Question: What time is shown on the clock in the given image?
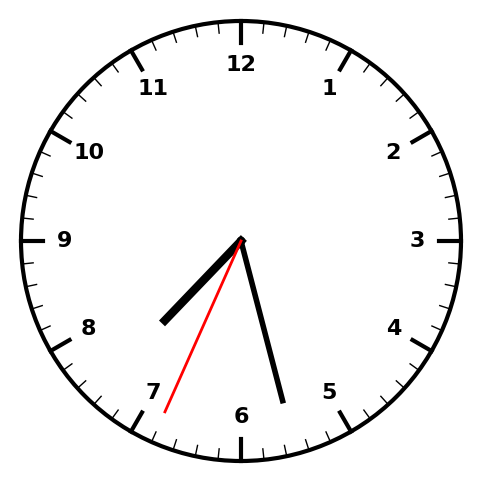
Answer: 07:27:34